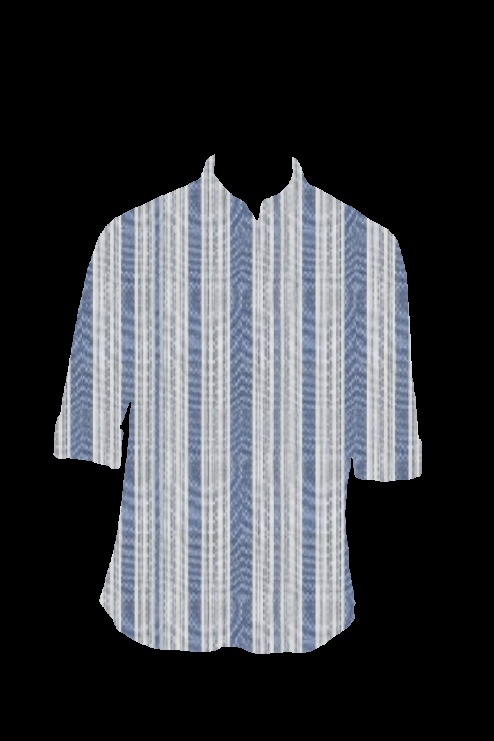
blue stripe tee